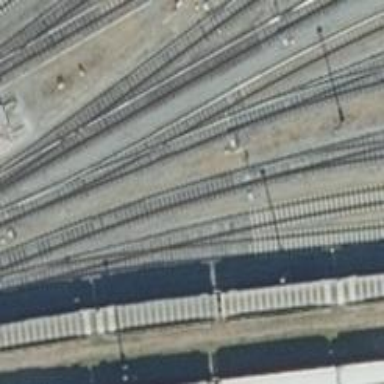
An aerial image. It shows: Railway yard in service.